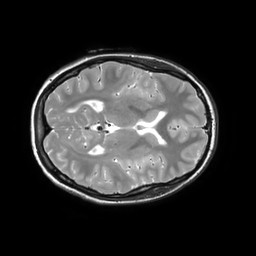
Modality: T2w
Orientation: axial
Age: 20
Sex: female
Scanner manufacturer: philips
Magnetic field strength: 3 T
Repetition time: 3 s
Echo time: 0.08 s